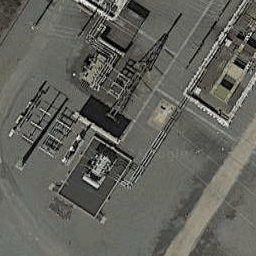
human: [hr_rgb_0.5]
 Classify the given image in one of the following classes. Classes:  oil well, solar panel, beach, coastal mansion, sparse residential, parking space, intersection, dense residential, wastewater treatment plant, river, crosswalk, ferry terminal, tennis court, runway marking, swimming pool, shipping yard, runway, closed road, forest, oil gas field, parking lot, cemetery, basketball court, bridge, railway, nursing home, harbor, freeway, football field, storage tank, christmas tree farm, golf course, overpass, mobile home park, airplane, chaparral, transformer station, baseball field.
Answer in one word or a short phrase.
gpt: transformer station